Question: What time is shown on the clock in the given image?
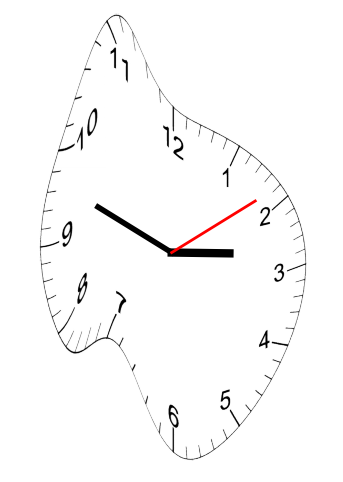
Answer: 02:48:09